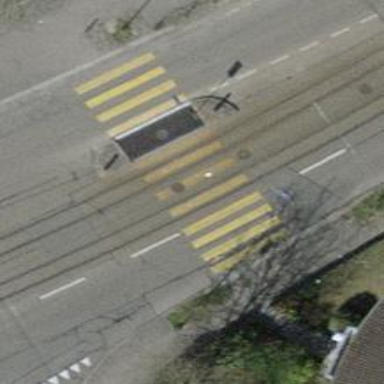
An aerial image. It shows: Tram crossing on the railway.